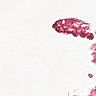
Metastatic tissue present: no